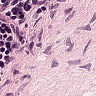
Metastatic tissue present: no